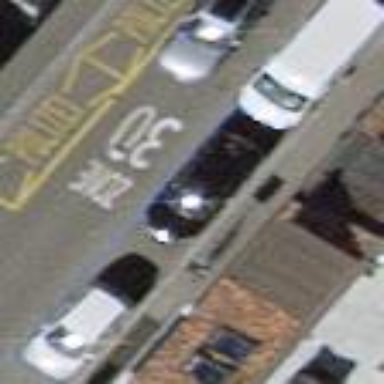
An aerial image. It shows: Parking lane designated for parking.